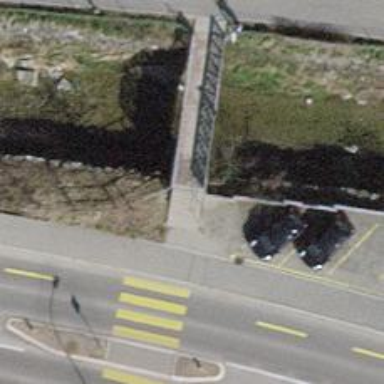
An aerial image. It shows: Footpath on bridge.